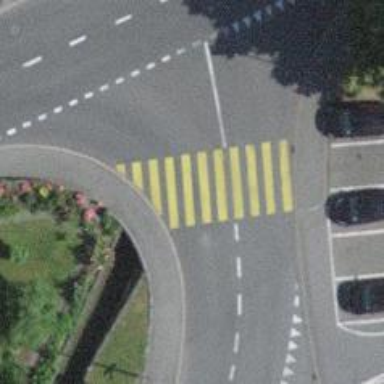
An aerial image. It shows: Pedestrian crossing with zebra markings on the footway.